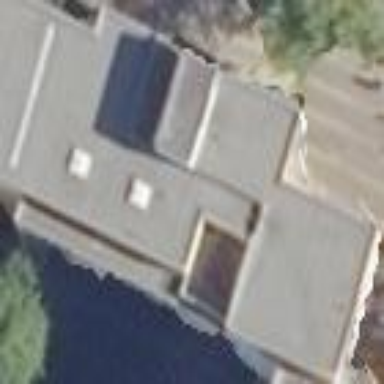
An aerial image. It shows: Apartment building with flat roof.